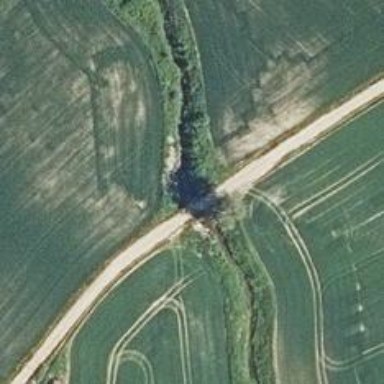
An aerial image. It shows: Culvert tunnel.